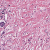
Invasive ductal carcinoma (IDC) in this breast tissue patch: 1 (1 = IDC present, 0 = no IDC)